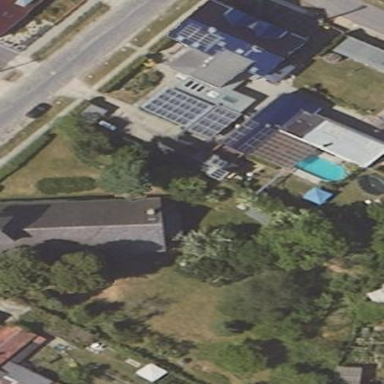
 designed for leisure activities on land."